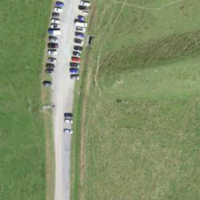
EUNIS habitat code: 24
Species observed at this site:
Turdus pilaris
Phoenicurus ochruros
Fringilla coelebs
Falco tinnunculus
Sylvia atricapilla
Anthus spinoletta